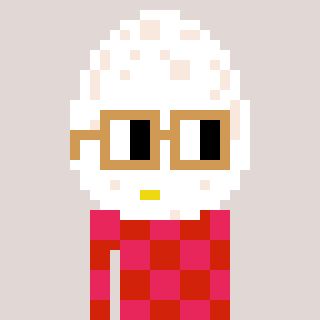
a pixel art character with square brown glasses, a egg-shaped head and a red-colored body on a warm background